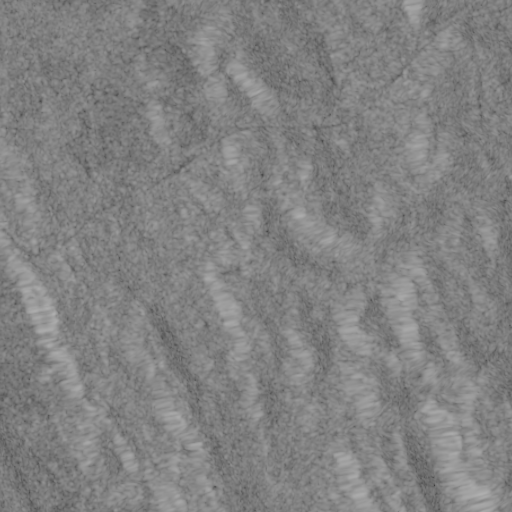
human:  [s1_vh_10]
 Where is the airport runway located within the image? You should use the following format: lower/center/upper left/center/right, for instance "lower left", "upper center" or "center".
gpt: The airport runway is located in the upper left of the image.
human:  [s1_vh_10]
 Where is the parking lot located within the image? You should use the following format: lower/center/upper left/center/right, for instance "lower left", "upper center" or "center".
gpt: The parking lot is located in the upper center of the image.
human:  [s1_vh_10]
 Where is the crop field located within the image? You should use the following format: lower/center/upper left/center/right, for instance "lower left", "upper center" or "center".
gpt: There is no crop field in the image.

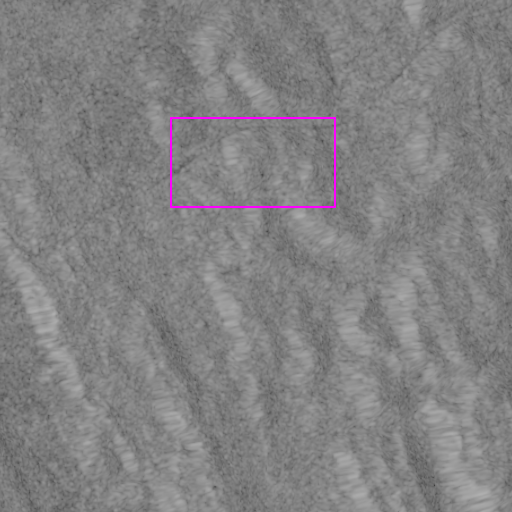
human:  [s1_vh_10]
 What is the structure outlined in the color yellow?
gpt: There is no yellow outline.
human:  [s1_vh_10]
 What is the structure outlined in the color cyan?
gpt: There is no structure outlined in cyan.